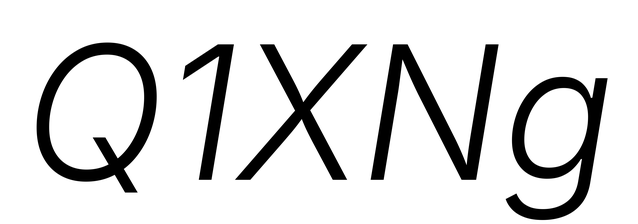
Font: Inter-Italic_Light_Italic